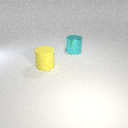
large cyan metal cylinder behind large yellow rubber cylinder